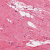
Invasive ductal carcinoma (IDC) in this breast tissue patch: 0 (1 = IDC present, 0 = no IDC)